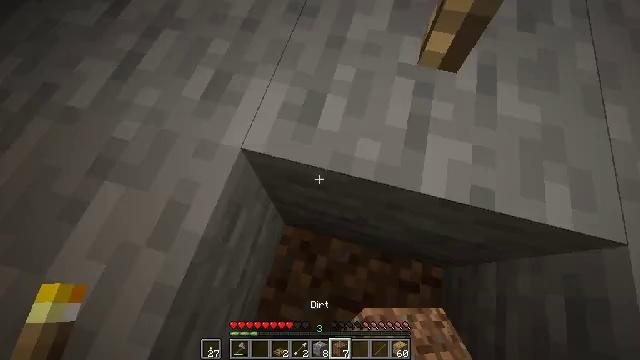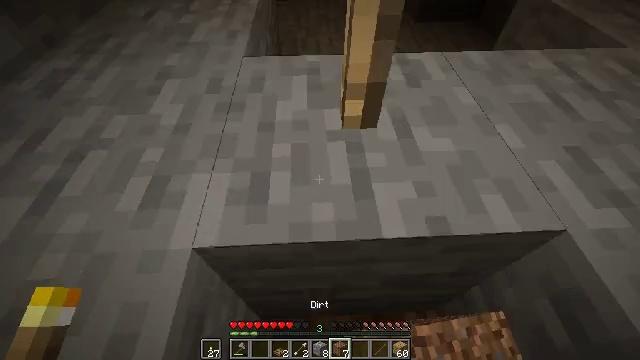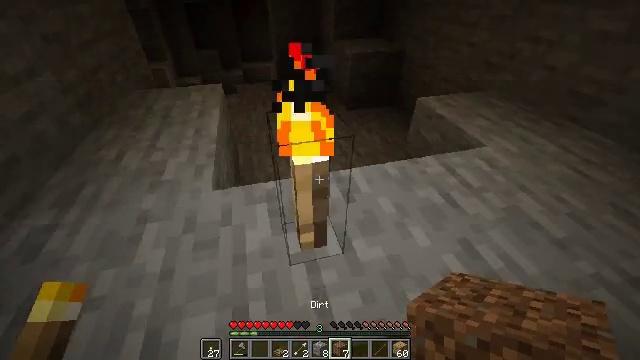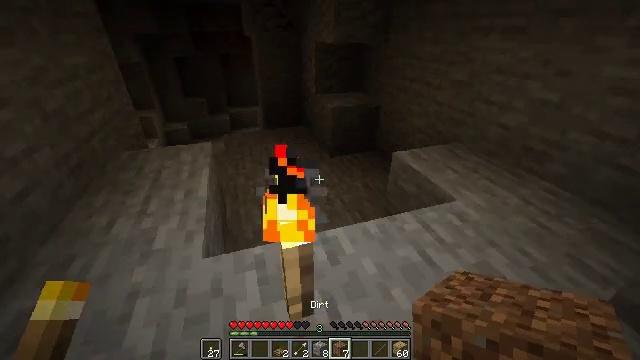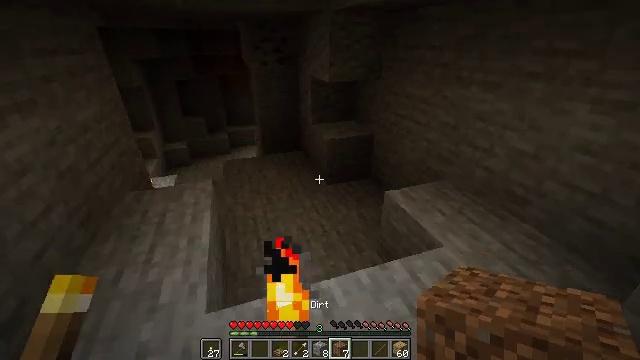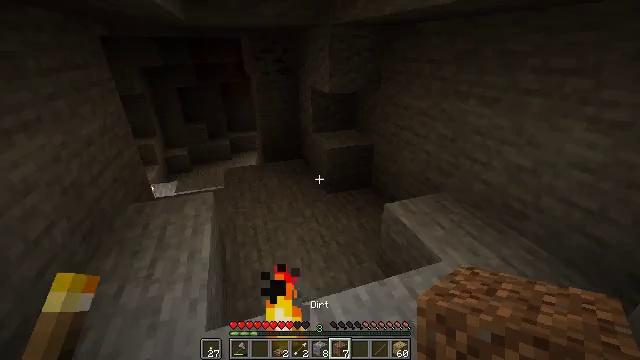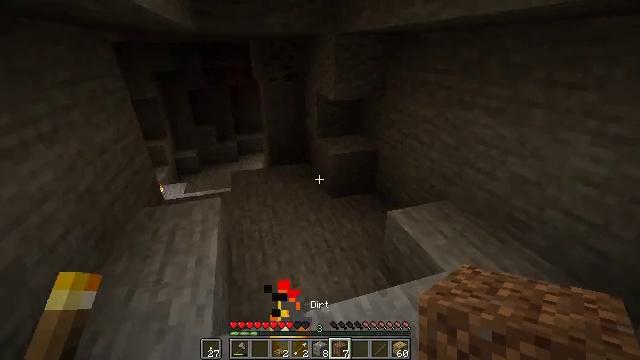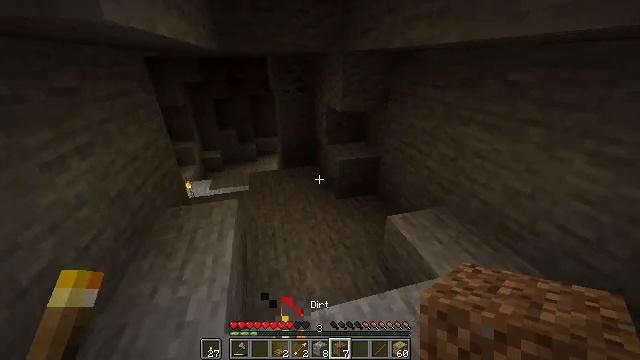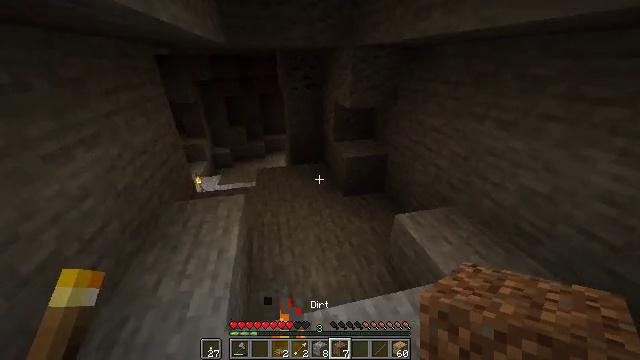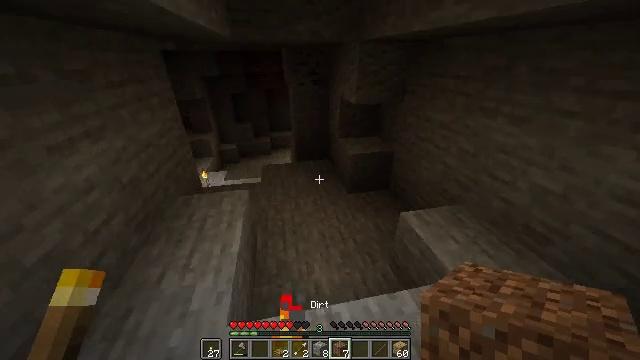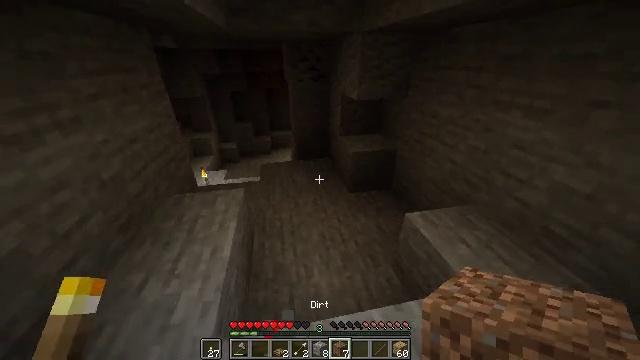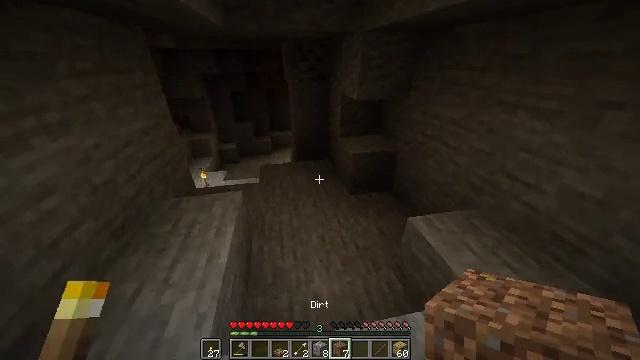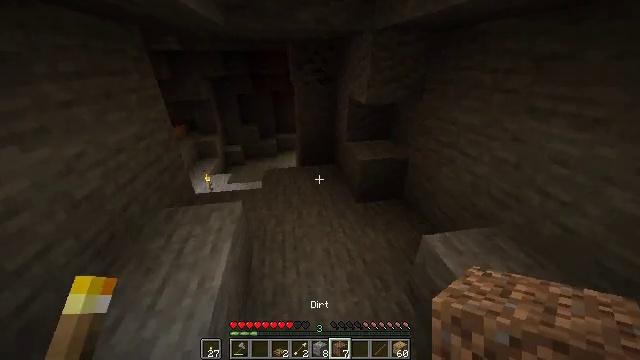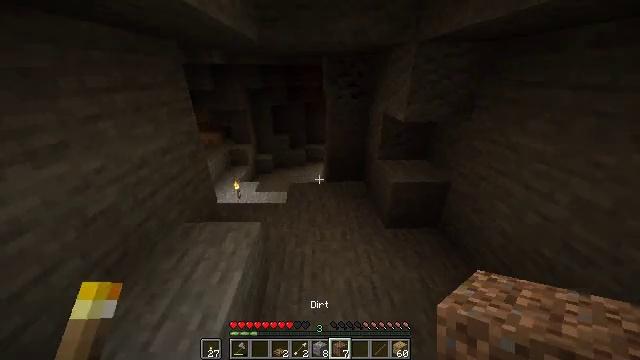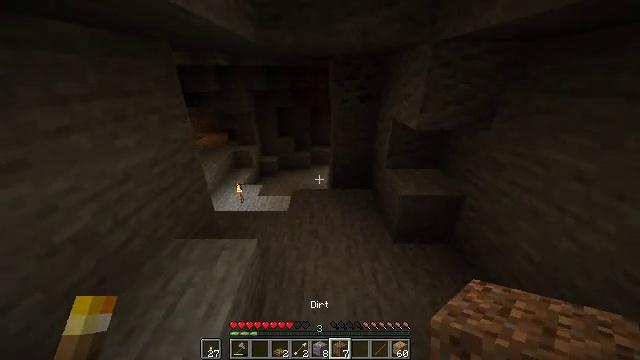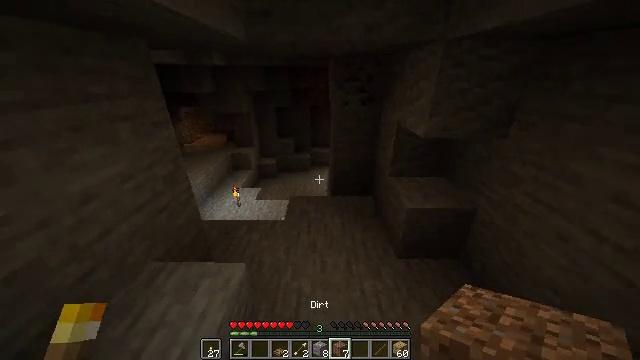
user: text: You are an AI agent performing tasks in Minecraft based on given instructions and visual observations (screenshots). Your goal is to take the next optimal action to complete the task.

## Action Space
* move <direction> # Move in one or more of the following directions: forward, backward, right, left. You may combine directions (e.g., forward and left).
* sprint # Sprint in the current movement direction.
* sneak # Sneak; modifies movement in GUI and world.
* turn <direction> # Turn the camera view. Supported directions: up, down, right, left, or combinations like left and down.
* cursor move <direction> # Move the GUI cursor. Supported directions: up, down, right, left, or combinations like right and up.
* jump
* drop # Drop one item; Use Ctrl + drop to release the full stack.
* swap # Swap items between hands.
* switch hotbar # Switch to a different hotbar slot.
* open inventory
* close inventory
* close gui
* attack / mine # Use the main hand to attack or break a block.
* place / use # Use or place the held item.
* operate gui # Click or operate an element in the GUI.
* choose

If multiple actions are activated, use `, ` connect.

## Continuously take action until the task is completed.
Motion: motion action
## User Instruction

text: Open the furnace and cook salmon.
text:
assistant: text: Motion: move forward, sprint, turn right and up, jump
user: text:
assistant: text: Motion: move forward, sprint, turn right and up, jump
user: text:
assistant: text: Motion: move forward, sprint, turn right and up, jump
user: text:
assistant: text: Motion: move forward, sprint, turn up, jump
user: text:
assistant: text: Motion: move forward, sprint, jump
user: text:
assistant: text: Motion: move forward, sprint, turn left, jump
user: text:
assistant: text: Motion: move forward, sprint, turn left, jump
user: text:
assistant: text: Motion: move forward, sprint, turn left
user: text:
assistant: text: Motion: move forward, sprint, turn left
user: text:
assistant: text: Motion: move forward, sprint
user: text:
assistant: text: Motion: move forward, sprint
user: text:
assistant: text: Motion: move forward, sprint, turn left
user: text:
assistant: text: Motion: move forward, sprint, turn left and up
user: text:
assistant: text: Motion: move forward, sprint, turn left
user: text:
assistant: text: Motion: move forward, sprint
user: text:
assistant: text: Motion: move forward, sprint, turn left and up
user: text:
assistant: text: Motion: move forward, sprint, turn left and up
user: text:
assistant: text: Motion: move forward, sprint
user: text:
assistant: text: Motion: move forward, sprint
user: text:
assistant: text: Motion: move forward, sprint, turn left and down
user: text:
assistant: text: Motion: move forward, sprint, turn left and down
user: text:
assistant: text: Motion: move forward, sprint, turn left and down
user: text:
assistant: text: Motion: move forward, sprint, turn left and down
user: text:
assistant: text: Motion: move forward, sprint
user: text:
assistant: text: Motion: move forward, sprint
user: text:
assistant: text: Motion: move forward, sprint
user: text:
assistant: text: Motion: move forward, sprint, turn right and down
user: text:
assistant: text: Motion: move forward, sprint, turn right
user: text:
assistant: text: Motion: move forward, sprint, turn right
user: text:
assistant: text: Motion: move forward, sprint